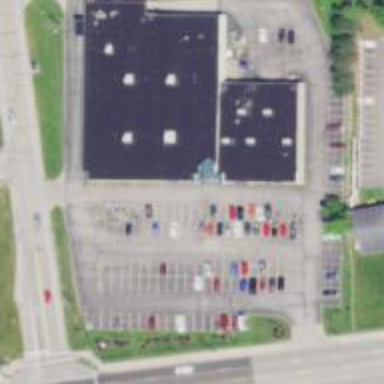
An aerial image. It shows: Supermarket.